Question: i am creating a wcf service in which i am receiving a base64 string and converting to image to store in my project.
this is my method:
'''
public Boolean UploadProfile(int UserId, string base64String, string FileExtension)
{
try
{
string fileExtension;
byte[] bytes = Convert.FromBase64String(base64String);
if (FileExtension == "")
fileExtension = ".png";
else
fileExtension = FileExtension;
String timeStamp = GetTimestamp(DateTime.Now);
fileExtension = timeStamp + fileExtension;
string strFileName = "~/Images/" + fileExtension;
using (UserRegistrationBal UserregistrationBal = new UserRegistrationBal())
{
using (MemoryStream stream = new MemoryStream(bytes))
{
Image image = Image.FromStream(stream);
image.Save(HttpContext.Current.Server.MapPath(strFileName));
UserregistrationBal.UploadProfile(UserId, fileExtension);
}
return true;
}
}
catch (Exception ex)
{
ErrorLogManager.LogError(ex);
return false;
}
}
public static String GetTimestamp(DateTime value)
{
return value.ToString("yyyyMMddHHmmssffff");
}
'''
My interface:
'''
[ServiceContract]
public interface Services
{
[OperationContract]
[WebInvoke(RequestFormat = WebMessageFormat.Json, BodyStyle = WebMessageBodyStyle.WrappedRequest, ResponseFormat = WebMessageFormat.Json, Method = "POST")]
Boolean UploadProfile(int UserId, string base64String, string FileExtension);
}
'''
now when i am calling this method from my rest client like this:

then my method is not calling from rest client.
i have kept debugger on my method but my nothing happens
when i am passing blank base64 parameter then my method is calling.
can anybody tell me whats the problem??
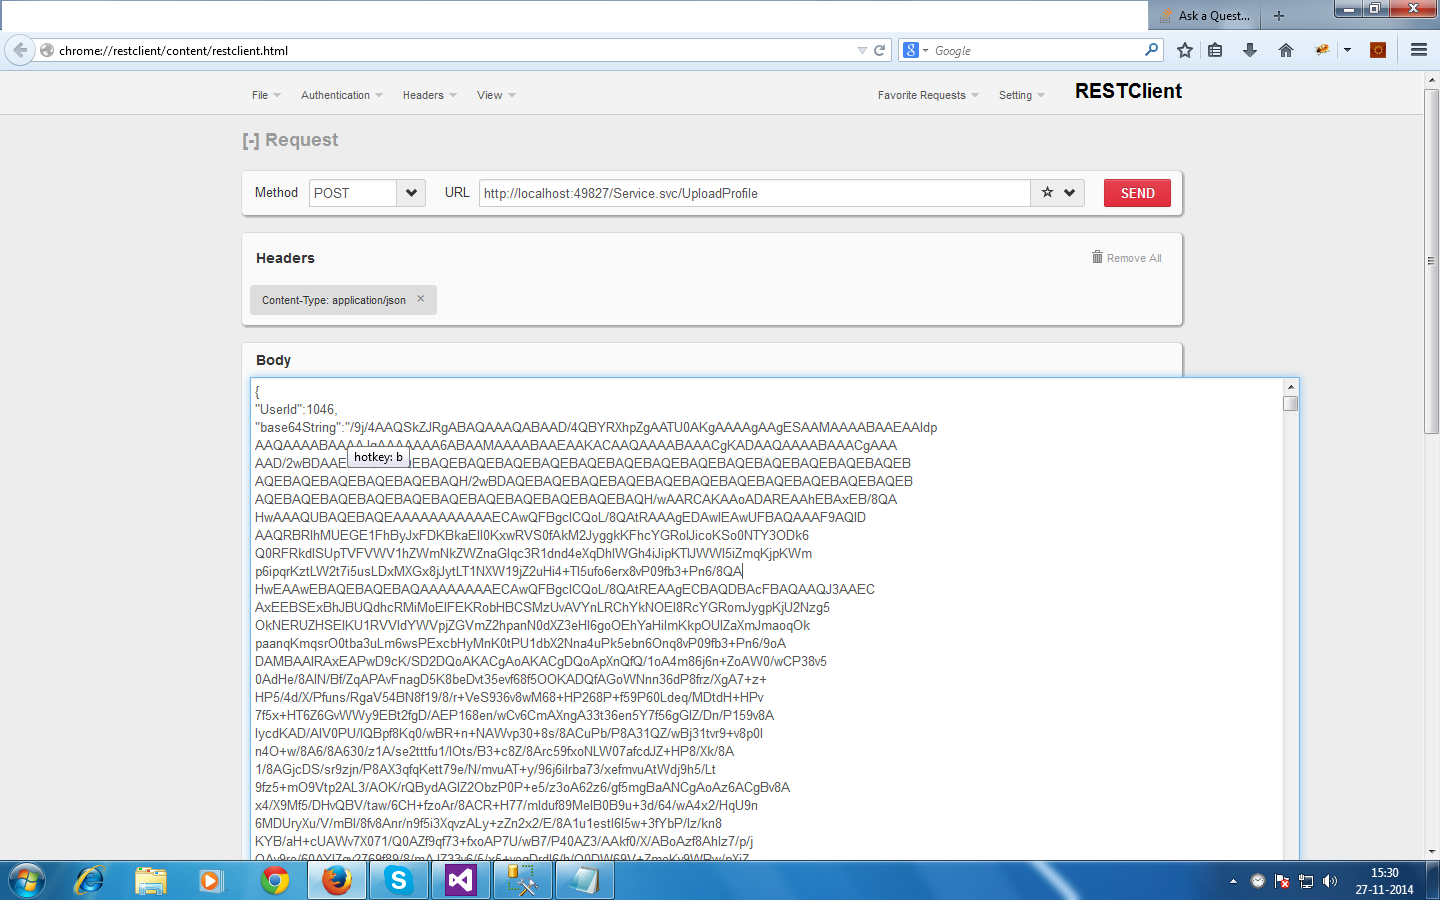
Answer: I think you have a issue with file size, please change maxBufferSize, maxBufferPoolSize and maxReceivedMessageSize to
'''
maxBufferSize="<PHONE>"
maxBufferPoolSize="<PHONE>"
maxReceivedMessageSize="<PHONE>"
'''
from your binding then try,
i think it should work.
and try to add
'''
<readerQuotas maxDepth="<PHONE>"
maxStringContentLength="<PHONE>"
maxArrayLength="<PHONE>"
maxBytesPerRead="<PHONE>"
maxNameTableCharCount="<PHONE>"/>
'''
in your binding.
it will upload large file to REST Service.